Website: bh-photo
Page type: receipt
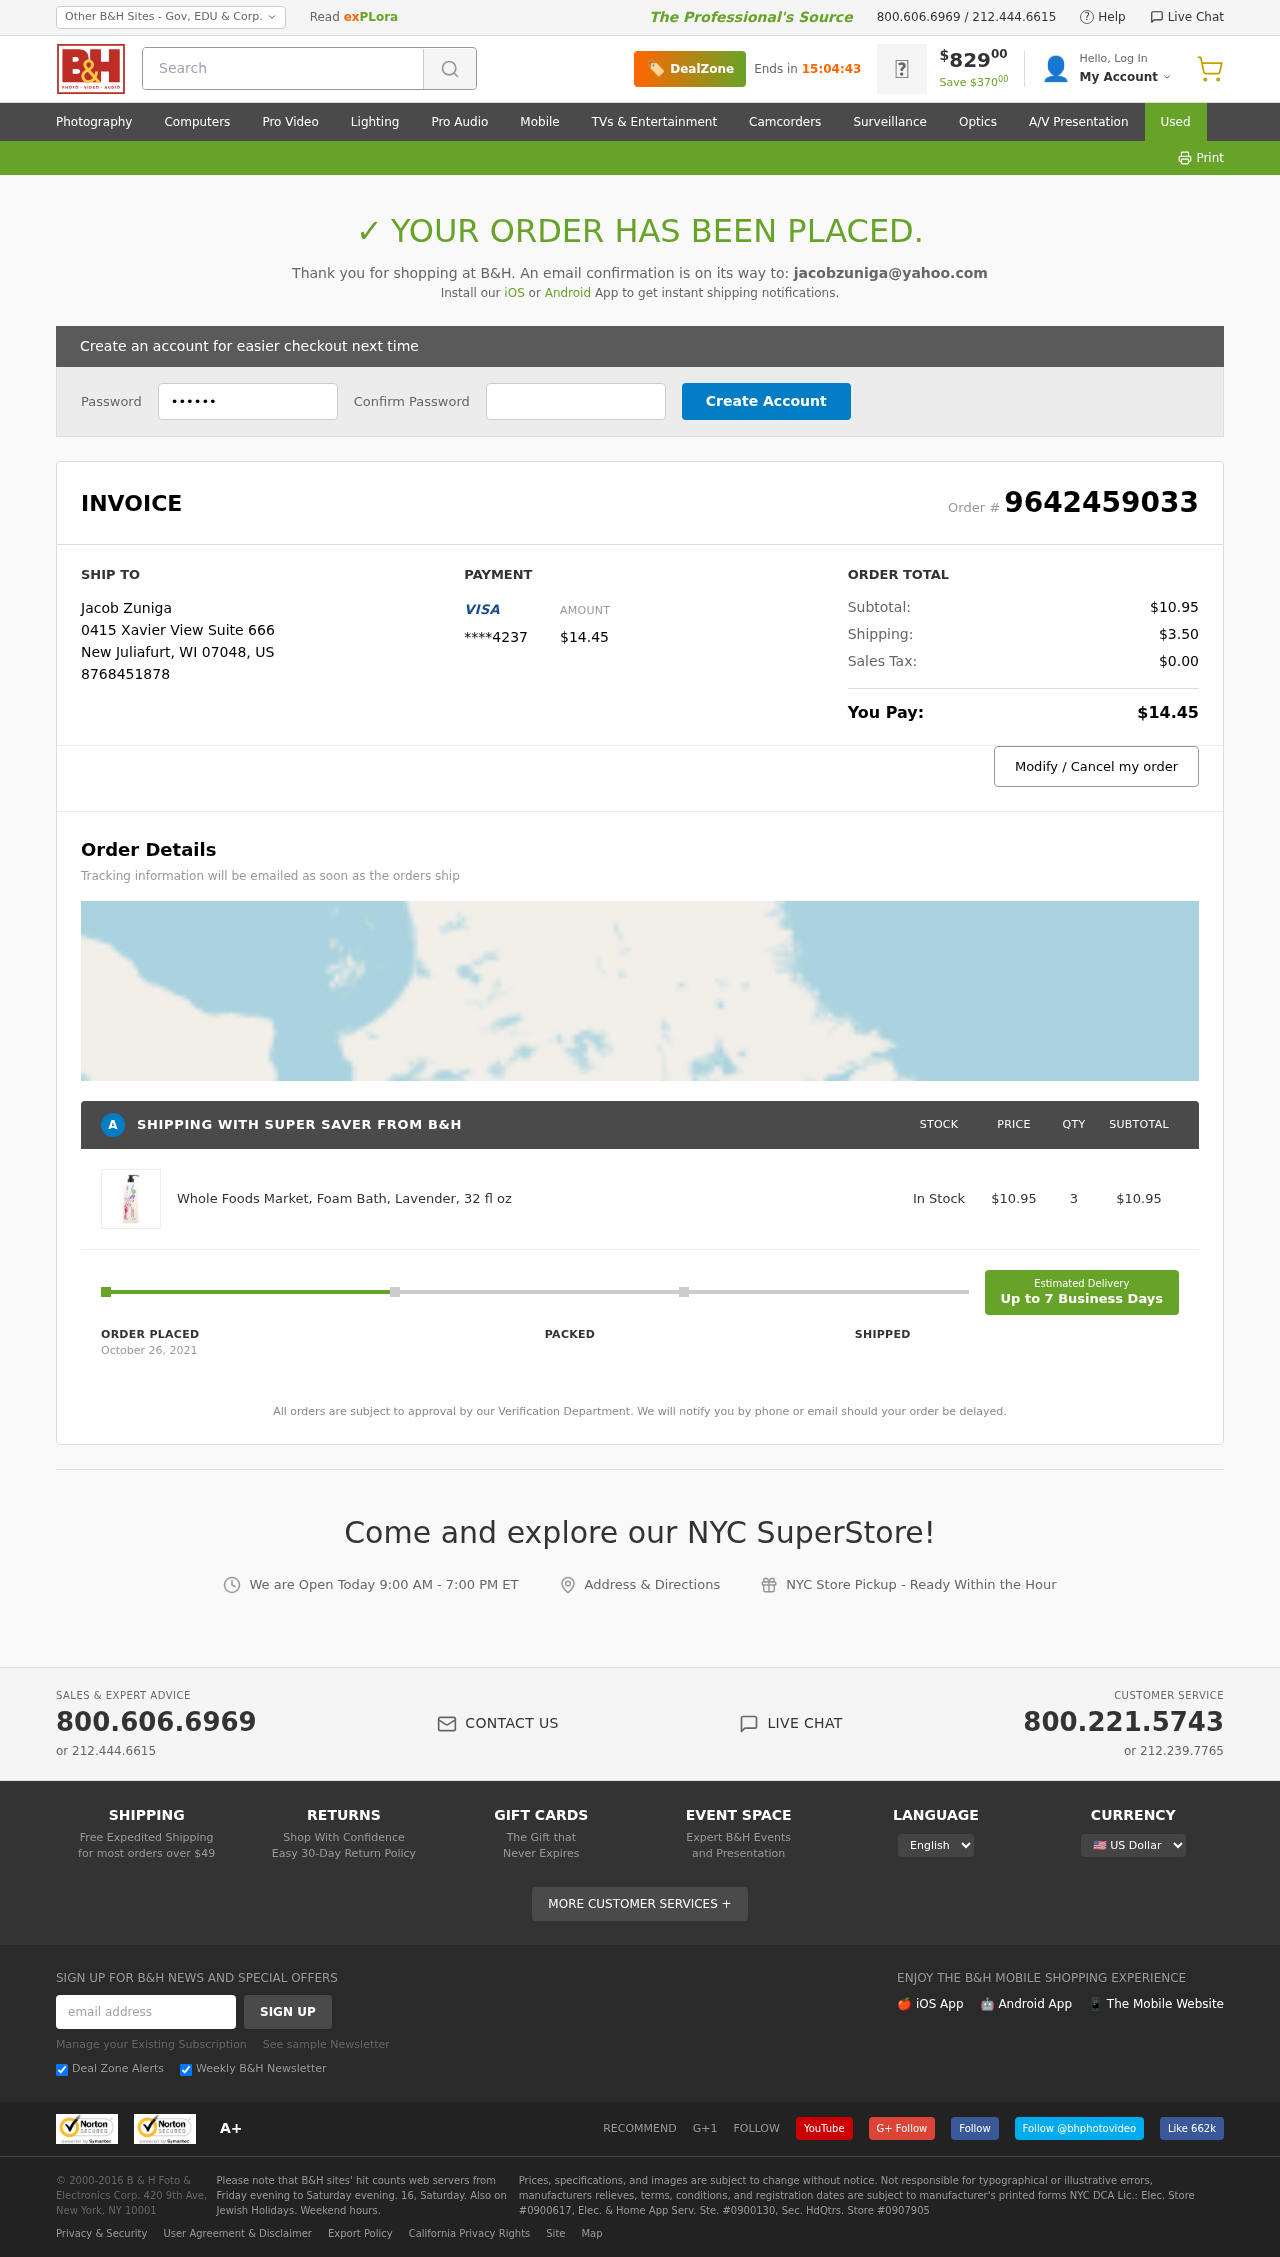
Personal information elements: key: PII_CARD_LAST4
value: ****4237
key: PII_CITY
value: New Juliafurt
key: PII_COUNTRY_CODE
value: US
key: PII_EMAIL
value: jacobzuniga@yahoo.com
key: PII_FULLNAME
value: Jacob Zuniga
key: PII_PHONE
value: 8768451878
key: PII_POSTCODE
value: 07048
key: PII_STATE_ABBR
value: WI
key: PII_STREET
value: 0415 Xavier View Suite 666
Product elements: key: PRODUCT1_NAME
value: Whole Foods Market, Foam Bath, Lavender, 32 fl oz
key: PRODUCT1_PRICE
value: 10.95
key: PRODUCT1_QUANTITY
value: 3
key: PRODUCT1_SUBTOTAL
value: $10.95
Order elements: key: ORDER_ID
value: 9642459033
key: ORDER_TOTAL
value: $14.45
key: ORDER_SUBTOTAL
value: $10.95
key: ORDER_SHIPPING_COST
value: $3.50
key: ORDER_TAX
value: $0.00
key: ORDER_DATE
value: October 26, 2021
Search elements: key: HEADER_SEARCH
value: Search